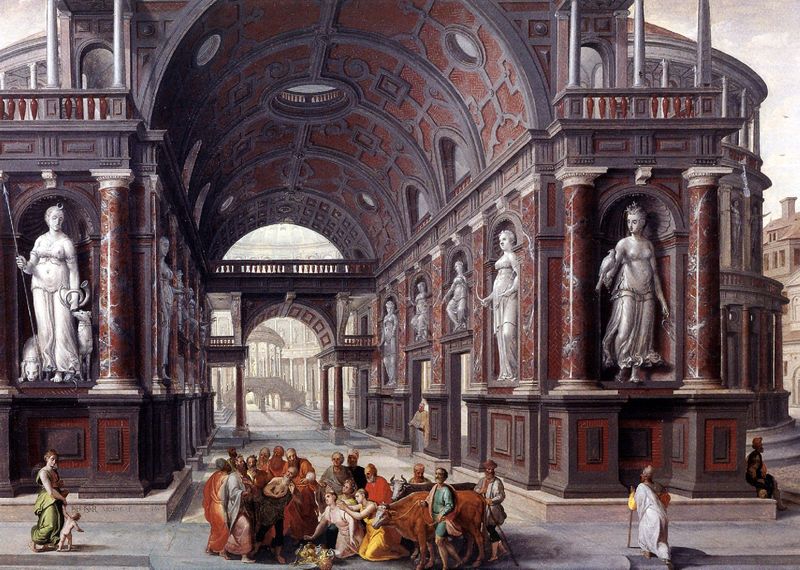
Titel: Paulus und Barnabas in Lystra
Künstler: Hans Vredeman de Vries
Institution: Bremen, Kunstsammlung Böttcherstraße, Museum im Roseliushaus
Schlagwörter: gemälde, gruppe, himmel, mann, nackt, frauen, grün, menschen, bunt, frau, grau, kleid, marmor, männer, strasse, säule, säulen, dach, rot, tier, tiere, leute, menge, alt, architektur, tot, bild, kühe, vögel, kirche, figur, gewänder, kind, mutter, kinder, skulptur, statue, liegen, bogen, perspektive, kuh, baby, figuren, kuppel, geländer, stufen, halle, bögen, gang, gewölbe, rinder, krank, knien, arkaden, rom, statuen, götter, florenz, tempel, kassetten, museum, hinfallen, stier, stiere, tunnel, nischen, tonnengewölbe, opaion, caesar, menshcen, säuklen, tiere+